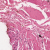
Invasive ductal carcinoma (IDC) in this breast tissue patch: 0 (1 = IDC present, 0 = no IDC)